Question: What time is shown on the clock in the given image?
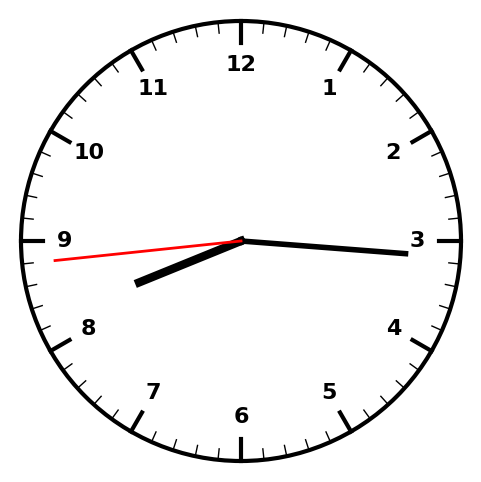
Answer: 08:15:44